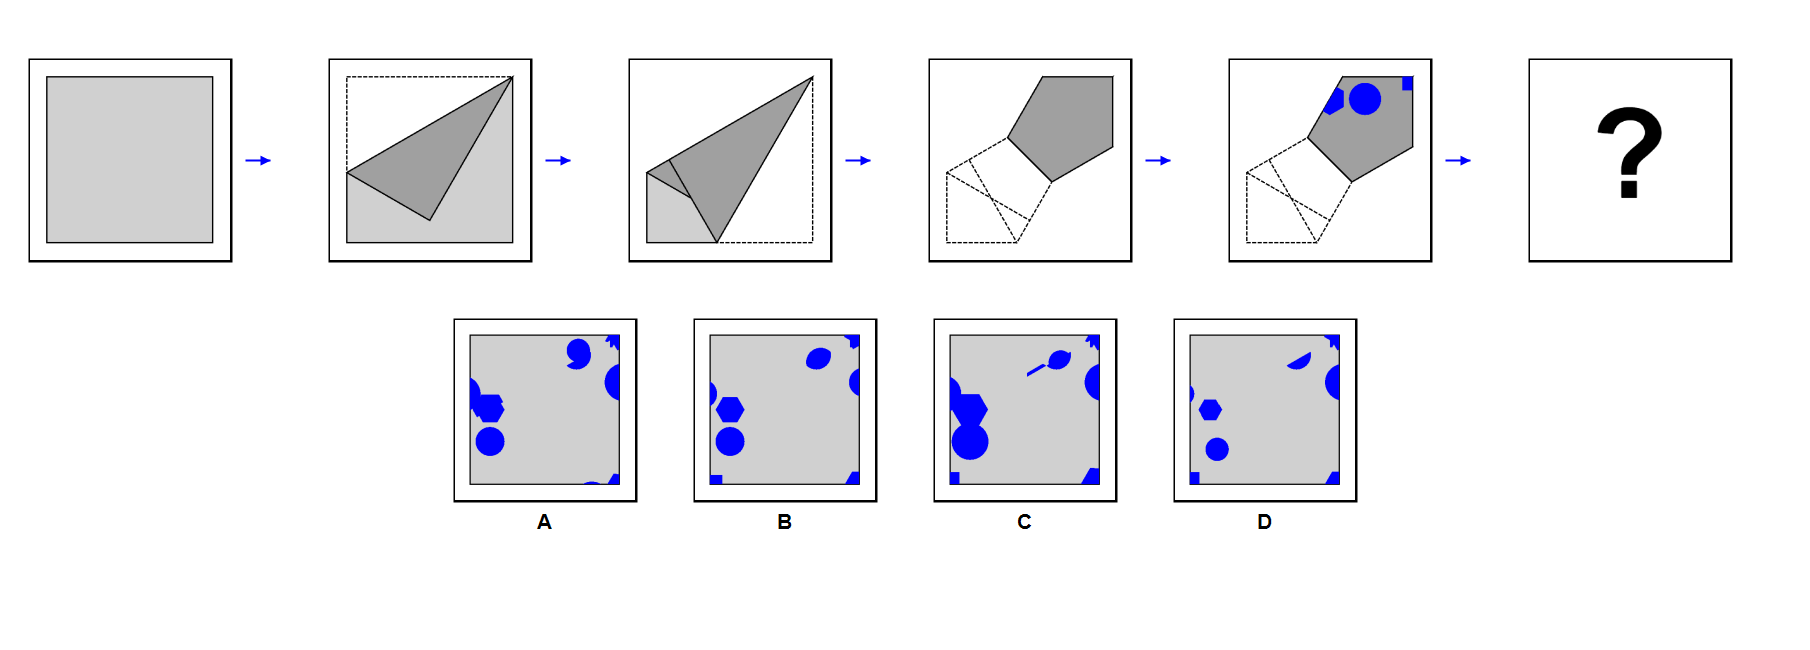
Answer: B